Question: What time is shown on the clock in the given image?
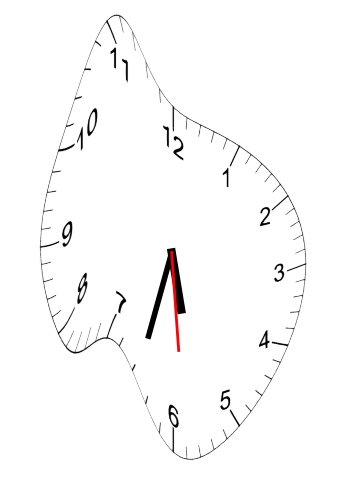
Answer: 05:32:29